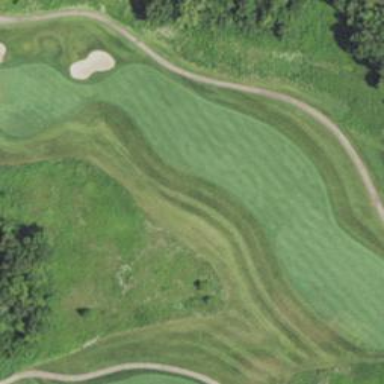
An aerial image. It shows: Golf hole.